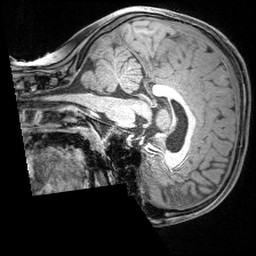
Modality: T1w
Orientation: sagittal
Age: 9
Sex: male
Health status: ill
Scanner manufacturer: siemens
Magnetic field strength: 3 T
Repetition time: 1.6 s
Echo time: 0.00179 s